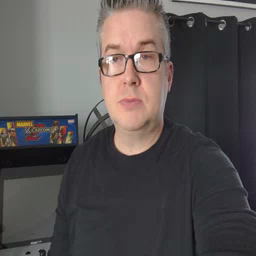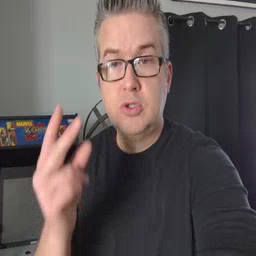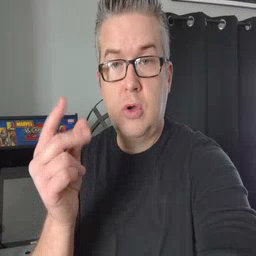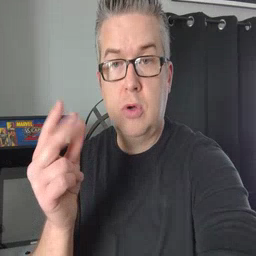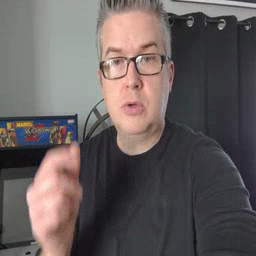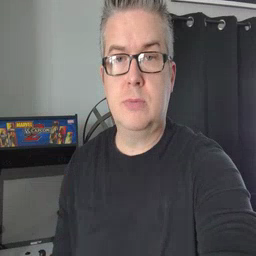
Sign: dog